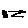
Label: zigzag